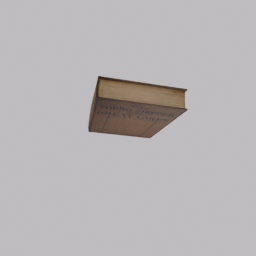
Label: tools